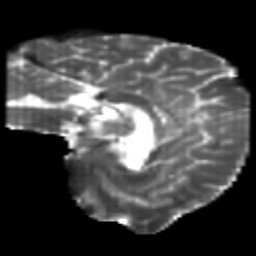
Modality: T2w
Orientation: sagittal
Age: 24
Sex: male
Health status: healthy
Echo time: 0.074 s